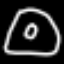
Label: donut